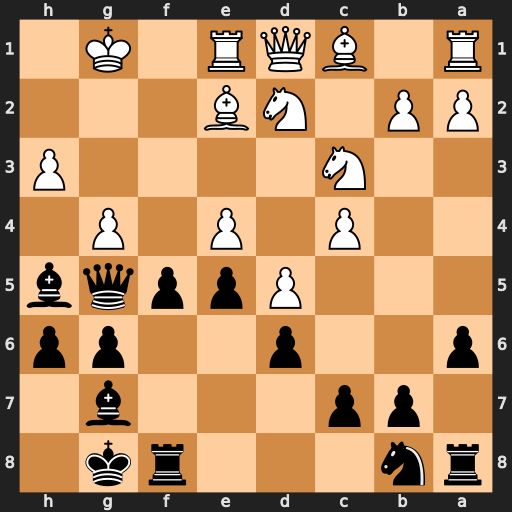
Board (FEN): rn3rk1/1pp3b1/p2p2pp/3Pppqb/2P1P1P1/2N4P/PP1NB3/R1BQR1K1
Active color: b
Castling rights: -
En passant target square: -
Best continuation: Qe3+ Kg2 fxg4 Bf3 gxf3+